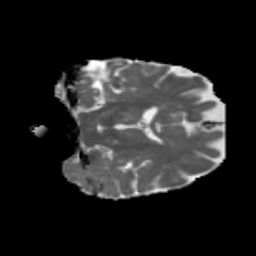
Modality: MD
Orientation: coronal
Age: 71
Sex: female
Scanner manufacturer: siemens
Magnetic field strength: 3 T
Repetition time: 5.47 s
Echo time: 0.0854 s